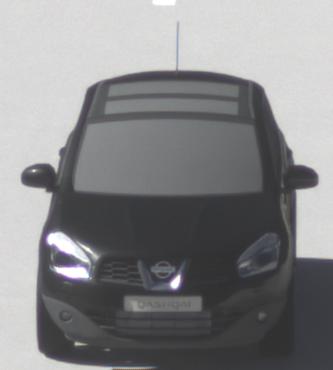
Make: Nissan
Model: Qashqai 1.6
Detailed model: Qashqai (J10)
Model produced from: 2010/03
Model produced until: 2010/08
Doors: 5
Color: black
Road condition: dry road
Daytime: morning or afternoon
Contrast: high contrast